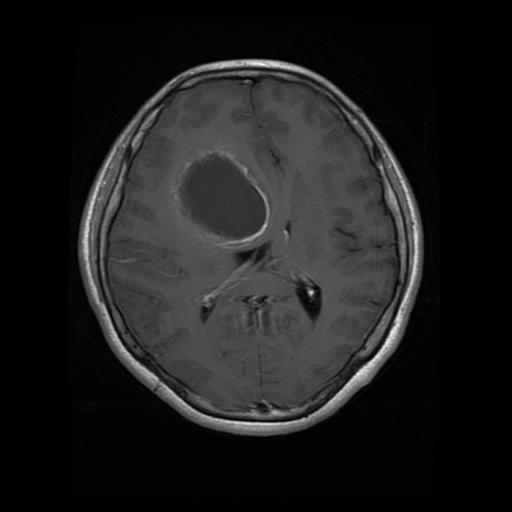
Label: glioma